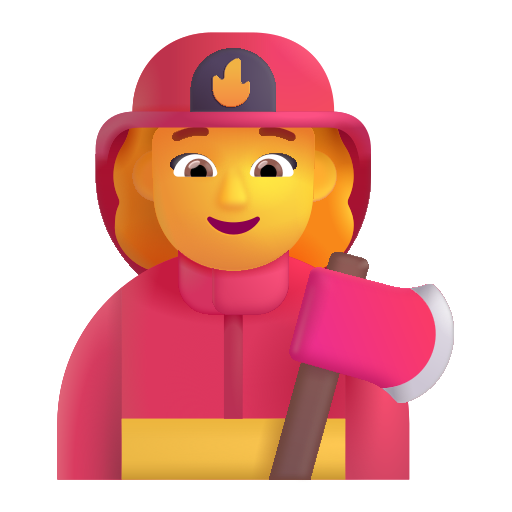
woman firefighter color default